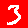
Digit: 3